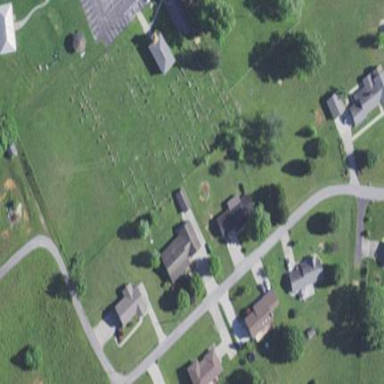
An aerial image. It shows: Cemetery.